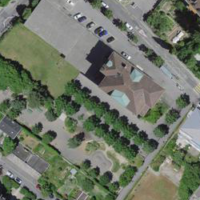
EUNIS habitat code: 55
Species observed at this site:
Cotoneaster dammeri
Cardamine heptaphylla